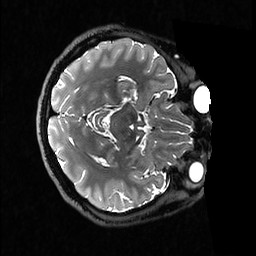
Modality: T2w
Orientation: axial
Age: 27
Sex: female
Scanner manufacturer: ge
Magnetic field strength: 3 T
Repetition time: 3.202 s
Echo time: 0.06643 s